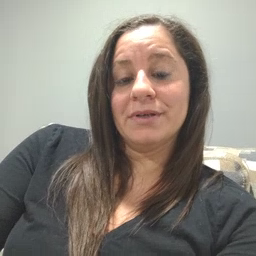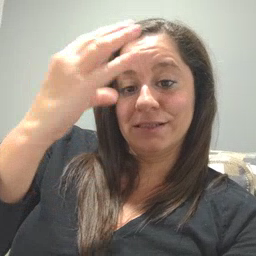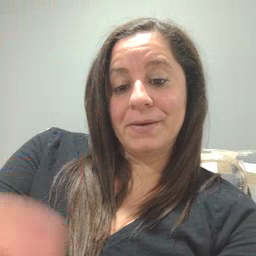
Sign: sun